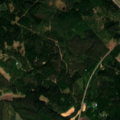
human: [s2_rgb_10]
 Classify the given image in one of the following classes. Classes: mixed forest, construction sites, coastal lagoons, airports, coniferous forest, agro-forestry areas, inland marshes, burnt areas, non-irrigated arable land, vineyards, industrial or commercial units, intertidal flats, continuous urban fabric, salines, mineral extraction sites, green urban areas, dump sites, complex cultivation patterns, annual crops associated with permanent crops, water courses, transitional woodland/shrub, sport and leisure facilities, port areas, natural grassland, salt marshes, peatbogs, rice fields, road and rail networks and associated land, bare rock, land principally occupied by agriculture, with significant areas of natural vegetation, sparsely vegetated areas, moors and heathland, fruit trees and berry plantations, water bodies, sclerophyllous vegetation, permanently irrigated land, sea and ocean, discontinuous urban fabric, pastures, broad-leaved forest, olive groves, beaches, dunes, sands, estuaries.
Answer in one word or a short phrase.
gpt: coniferous forest, mixed forest